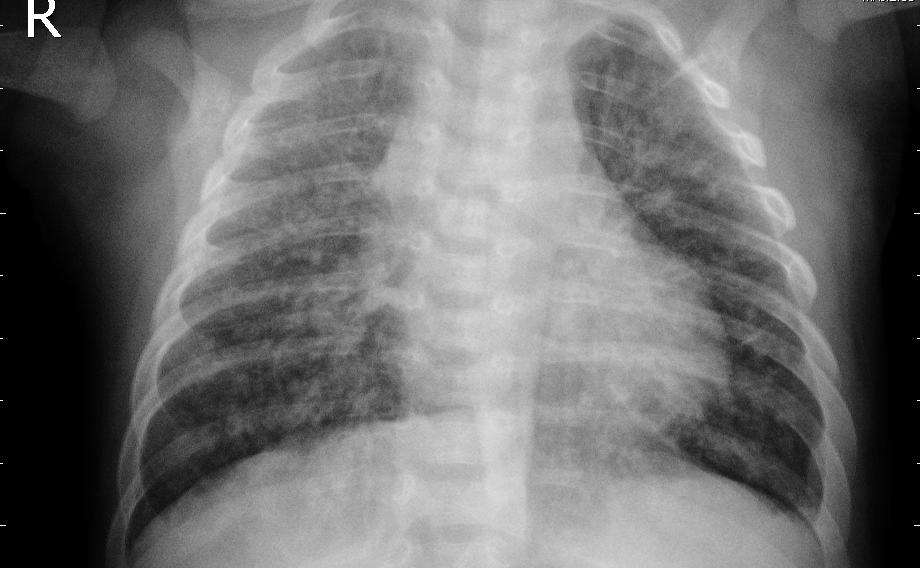
Diagnosis: PNEUMONIA